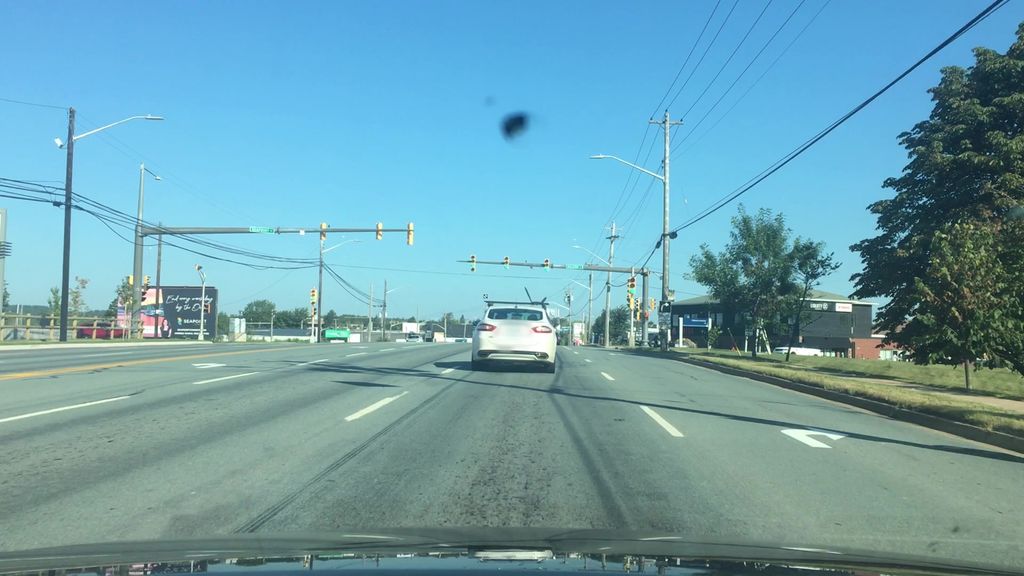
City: halifax